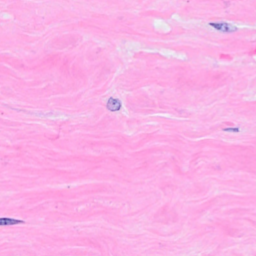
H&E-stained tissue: Breast